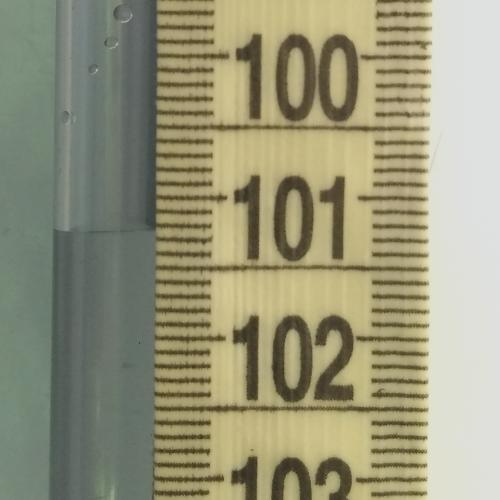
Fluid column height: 101.2 cm